Question: I've recently upgraded from JQM 1.4.2 to 1.4.5, but doing so has produced a new bug for me. I have a search option in a panel that is displayed on every page which has a radio control group:
'''
<fieldset data-role="controlgroup">
<input type="radio" name="choiceActiveCont" id="choiceActiveCont" value="choiceActiveCont" checked="checked">
<label for="choiceActiveCont">Active Contracts</label>
<input type="radio" name="choiceActiveCont" id="choiceAllCont" value="choiceAllCont">
<label for="choiceAllCont">All Contracts</label>
</fieldset>
'''
This has always worked fine. However if I navigate between pages, then press the back button this control group is totally broken:

Does anyone have any ideas on what the problem could be here? Thanks
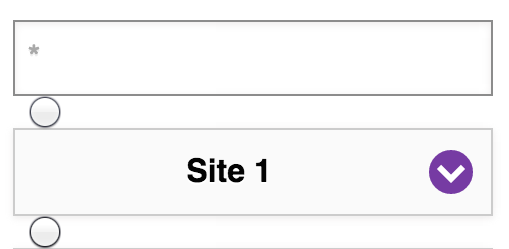
Answer: This is fixed - the issue was with the IDs of the checkboxes. JQM have changed the way the label of a checkbox is identified when they fixed another bug. The new way of identifying a checkbox's label is consistent with the spec, but it also means that they search the entire document for the first label belonging to the given checkbox. So, they'll grab the first label, even if that label is on a different jQM page.
To fix this I avoided using IDs altogether. The checkboxradio widget will work without making use of IDs if the
> < input >
is a child of the
> < label >
So,
'''
<label><input type="checkbox" name="something">Something</label>
'''
will work, and does not need an ID.
*Answer thanks to JQM bug team! I hope this helps someone else with the same issue.